Aerial crown-view tile of a tropical tree (Barro Colorado Island, Panama), acquired 20250317:
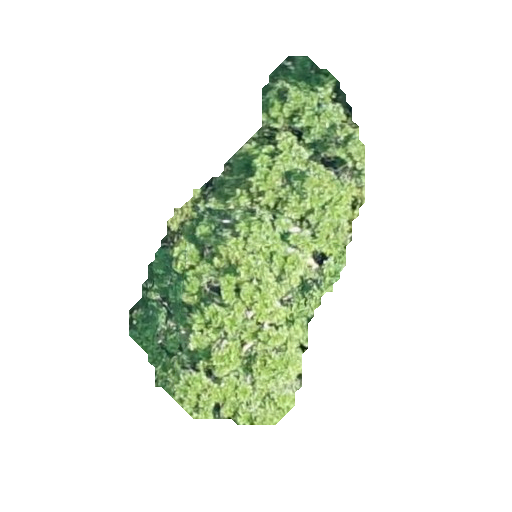
Species: Simarouba amara
GBIF accepted scientific name: Simarouba amara
Crown area: 76.112 m²